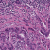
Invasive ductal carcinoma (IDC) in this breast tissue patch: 1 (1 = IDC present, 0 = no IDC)